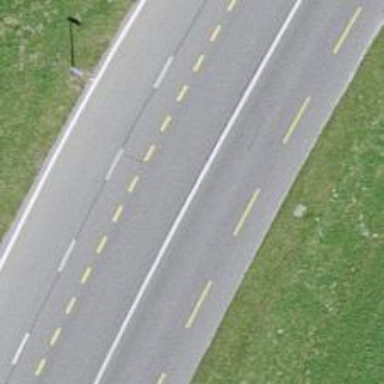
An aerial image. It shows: Primary highway with advisory cycle lane.